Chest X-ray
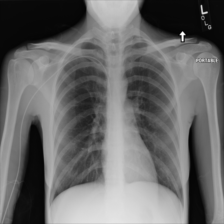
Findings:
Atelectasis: negative
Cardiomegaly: negative
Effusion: negative
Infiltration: negative
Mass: negative
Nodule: negative
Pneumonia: negative
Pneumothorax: negative
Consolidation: negative
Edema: negative
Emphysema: negative
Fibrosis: negative
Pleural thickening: negative
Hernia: negative